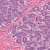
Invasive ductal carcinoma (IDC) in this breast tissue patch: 0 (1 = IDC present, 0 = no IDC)